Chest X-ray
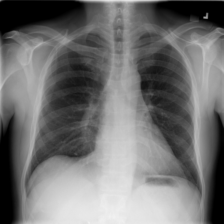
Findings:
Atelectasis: negative
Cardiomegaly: negative
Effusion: negative
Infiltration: negative
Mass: negative
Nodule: negative
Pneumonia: negative
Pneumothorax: negative
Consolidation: negative
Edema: positive
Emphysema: negative
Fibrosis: negative
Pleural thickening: negative
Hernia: negative